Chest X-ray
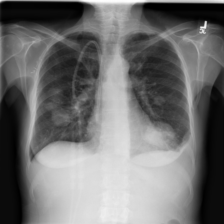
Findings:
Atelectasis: negative
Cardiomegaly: negative
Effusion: negative
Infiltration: negative
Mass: positive
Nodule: negative
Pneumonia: negative
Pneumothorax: negative
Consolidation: negative
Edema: negative
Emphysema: negative
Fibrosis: negative
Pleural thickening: negative
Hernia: negative